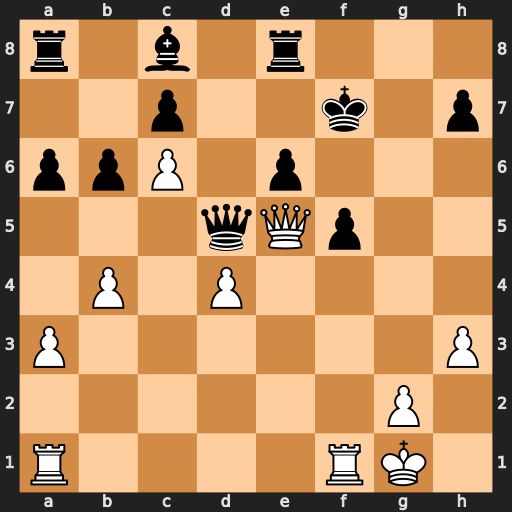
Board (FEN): r1b1r3/2p2k1p/ppP1p3/3qQp2/1P1P4/P6P/6P1/R4RK1
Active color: w
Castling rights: -
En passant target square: -
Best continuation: Rxf5+ exf5 Qxd5+